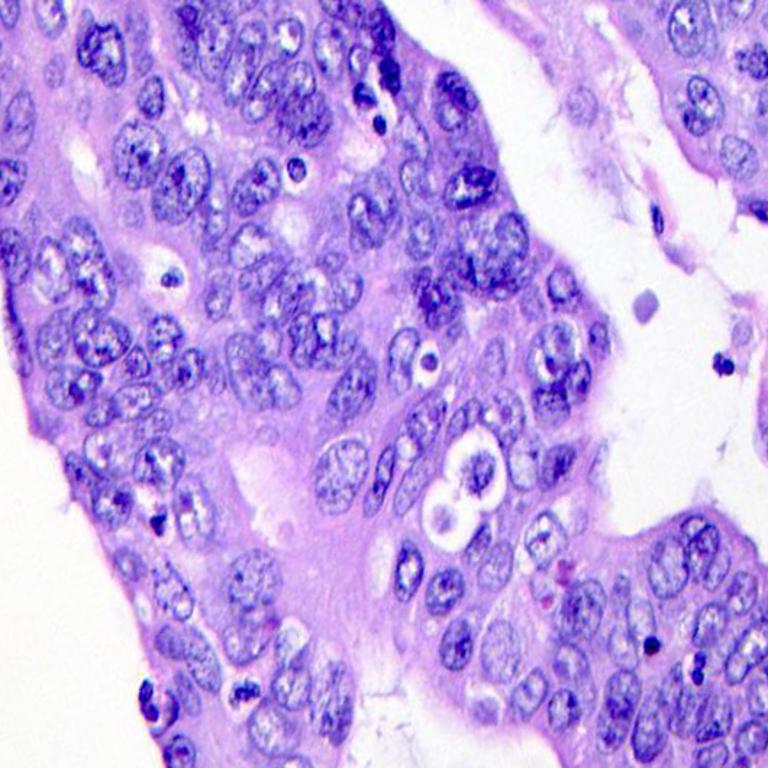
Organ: colon
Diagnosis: adenocarcinomas